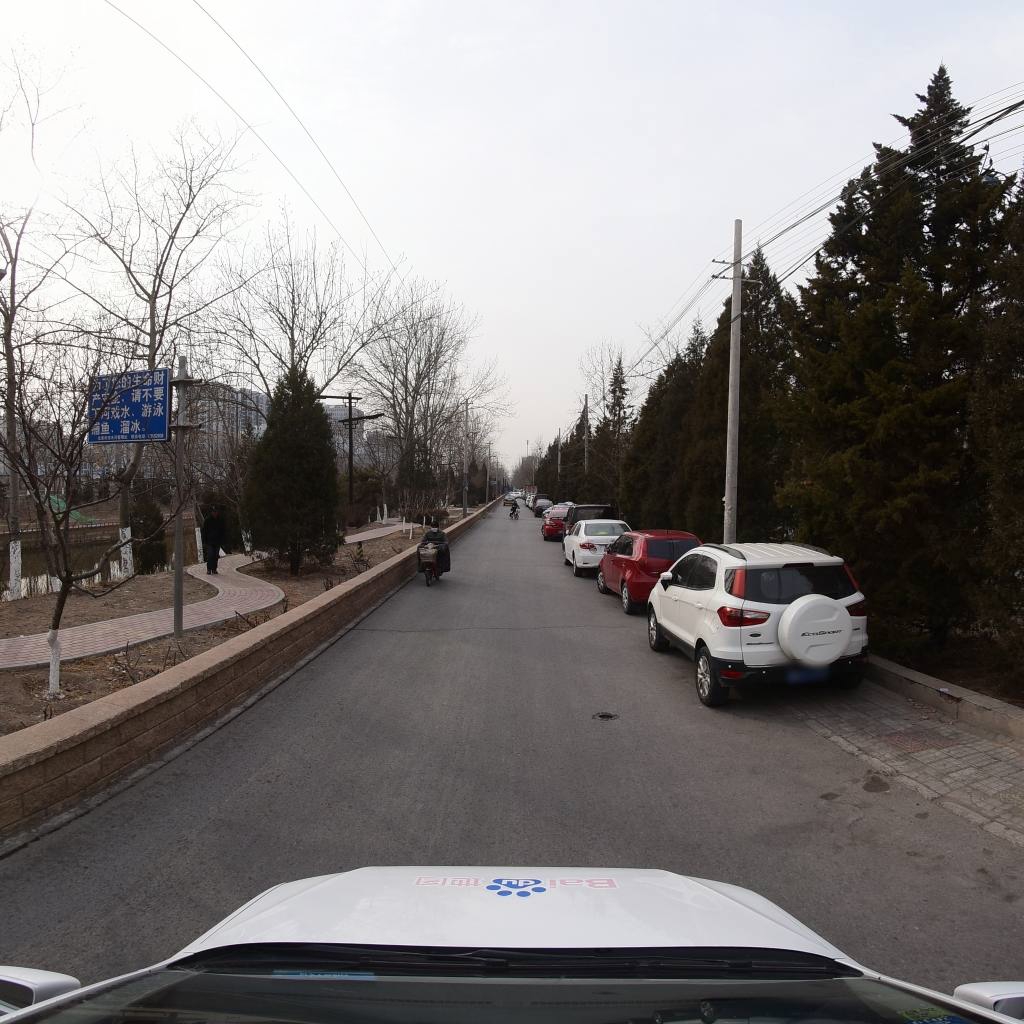
Region: Fengtai
Road damage annotations: transverse crack, pothole